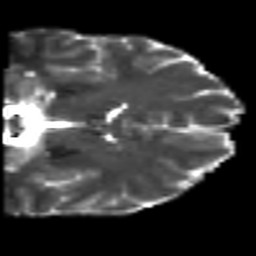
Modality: T2w
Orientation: coronal
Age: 19
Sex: female
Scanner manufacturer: siemens
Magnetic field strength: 3 T
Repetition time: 7 s
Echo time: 0.0926 s